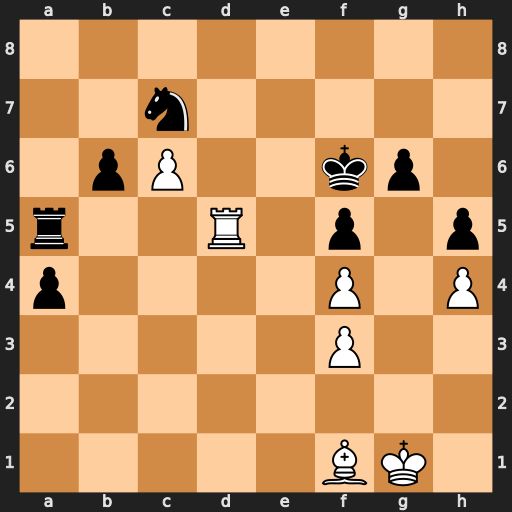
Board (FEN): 8/2n5/1pP2kp1/r2R1p1p/p4P1P/5P2/8/5BK1
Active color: w
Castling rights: -
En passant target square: -
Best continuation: Rd6+ Kg7 Rd7+ Kh6 Rxc7 a3 Rb7 a2 c7 Rc5 Ra7 Rxc7 Rxa2